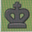
Piece: bK